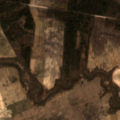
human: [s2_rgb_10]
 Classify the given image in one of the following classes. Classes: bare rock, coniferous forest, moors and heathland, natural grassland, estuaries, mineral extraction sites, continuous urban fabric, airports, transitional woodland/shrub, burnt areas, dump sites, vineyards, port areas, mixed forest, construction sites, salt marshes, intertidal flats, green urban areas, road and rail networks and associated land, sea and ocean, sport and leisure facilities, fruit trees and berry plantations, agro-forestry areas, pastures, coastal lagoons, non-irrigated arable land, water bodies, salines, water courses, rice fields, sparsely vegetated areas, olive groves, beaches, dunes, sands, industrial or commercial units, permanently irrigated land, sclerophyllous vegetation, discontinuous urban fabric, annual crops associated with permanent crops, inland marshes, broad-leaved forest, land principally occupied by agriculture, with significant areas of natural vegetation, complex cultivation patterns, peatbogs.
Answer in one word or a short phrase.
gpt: non-irrigated arable land, broad-leaved forest, mixed forest